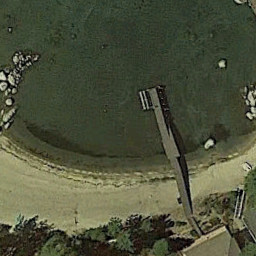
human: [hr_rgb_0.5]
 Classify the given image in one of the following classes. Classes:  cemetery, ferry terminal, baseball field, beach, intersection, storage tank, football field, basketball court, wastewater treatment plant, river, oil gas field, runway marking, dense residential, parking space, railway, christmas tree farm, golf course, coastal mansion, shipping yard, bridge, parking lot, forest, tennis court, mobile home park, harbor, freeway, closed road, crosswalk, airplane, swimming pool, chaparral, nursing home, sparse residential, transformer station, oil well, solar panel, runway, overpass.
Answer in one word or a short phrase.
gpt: ferry terminal